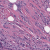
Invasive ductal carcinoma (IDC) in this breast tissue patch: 1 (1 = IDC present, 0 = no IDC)